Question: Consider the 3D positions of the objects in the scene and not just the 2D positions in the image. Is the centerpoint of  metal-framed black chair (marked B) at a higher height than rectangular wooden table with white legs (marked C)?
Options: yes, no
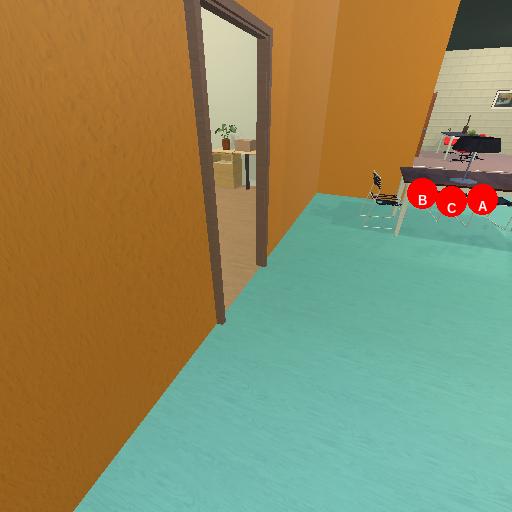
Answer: yes